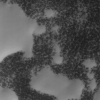
Label: not_dusty